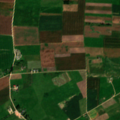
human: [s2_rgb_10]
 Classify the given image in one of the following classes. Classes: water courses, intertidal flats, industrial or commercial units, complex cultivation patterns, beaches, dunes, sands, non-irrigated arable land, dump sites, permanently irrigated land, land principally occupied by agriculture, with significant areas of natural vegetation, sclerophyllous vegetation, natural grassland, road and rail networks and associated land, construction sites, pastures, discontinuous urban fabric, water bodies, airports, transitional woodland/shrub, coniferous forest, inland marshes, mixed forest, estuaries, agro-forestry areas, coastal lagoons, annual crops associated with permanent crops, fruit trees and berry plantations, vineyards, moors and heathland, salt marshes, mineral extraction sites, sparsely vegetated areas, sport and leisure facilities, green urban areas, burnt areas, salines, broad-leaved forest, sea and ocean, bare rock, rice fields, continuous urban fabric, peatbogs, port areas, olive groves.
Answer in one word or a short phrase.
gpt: non-irrigated arable land, complex cultivation patterns